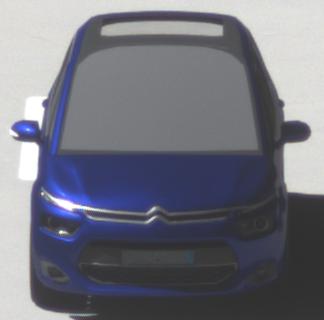
Make: Citroen
Model: Grand C4 Picasso VTi 120
Detailed model: Grand C4 Picasso (II)
Model produced from: 2013/10
Model produced until: 2015/02
Doors: 5
Color: blue
Road condition: dry road
Daytime: morning or afternoon
Contrast: high contrast